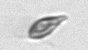
Label: Cryptophyta